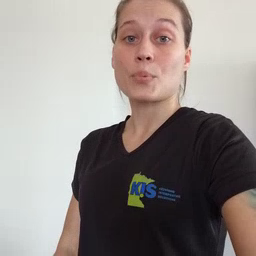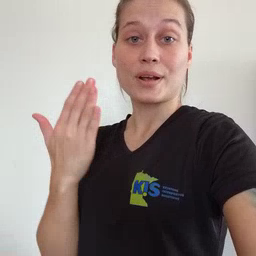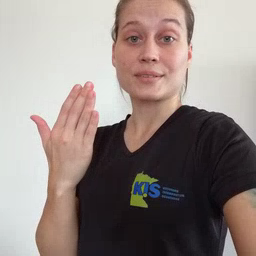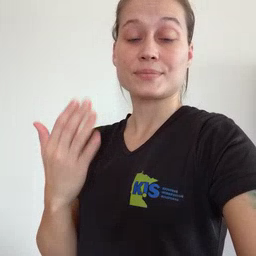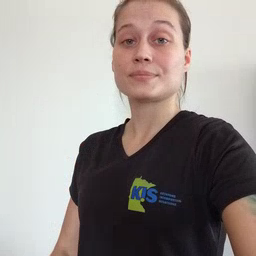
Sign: morning